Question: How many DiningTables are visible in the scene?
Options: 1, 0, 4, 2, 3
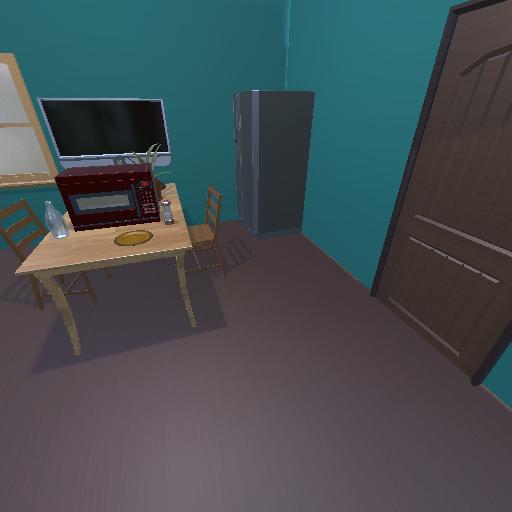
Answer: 1